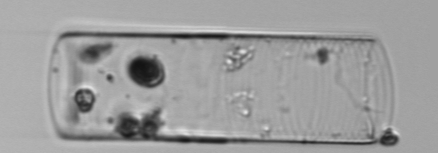
Label: Guinardia_flaccida